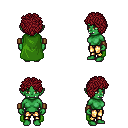
a pixel art fantasy rpg character, female body template, orc, green skin, green cape, gold greaves, brunette curly afro hairstyle, leather bracers, four views (front, back, left, right), 2x2 character sprite sheet, small pixel art, hard edges, no anti-aliasing